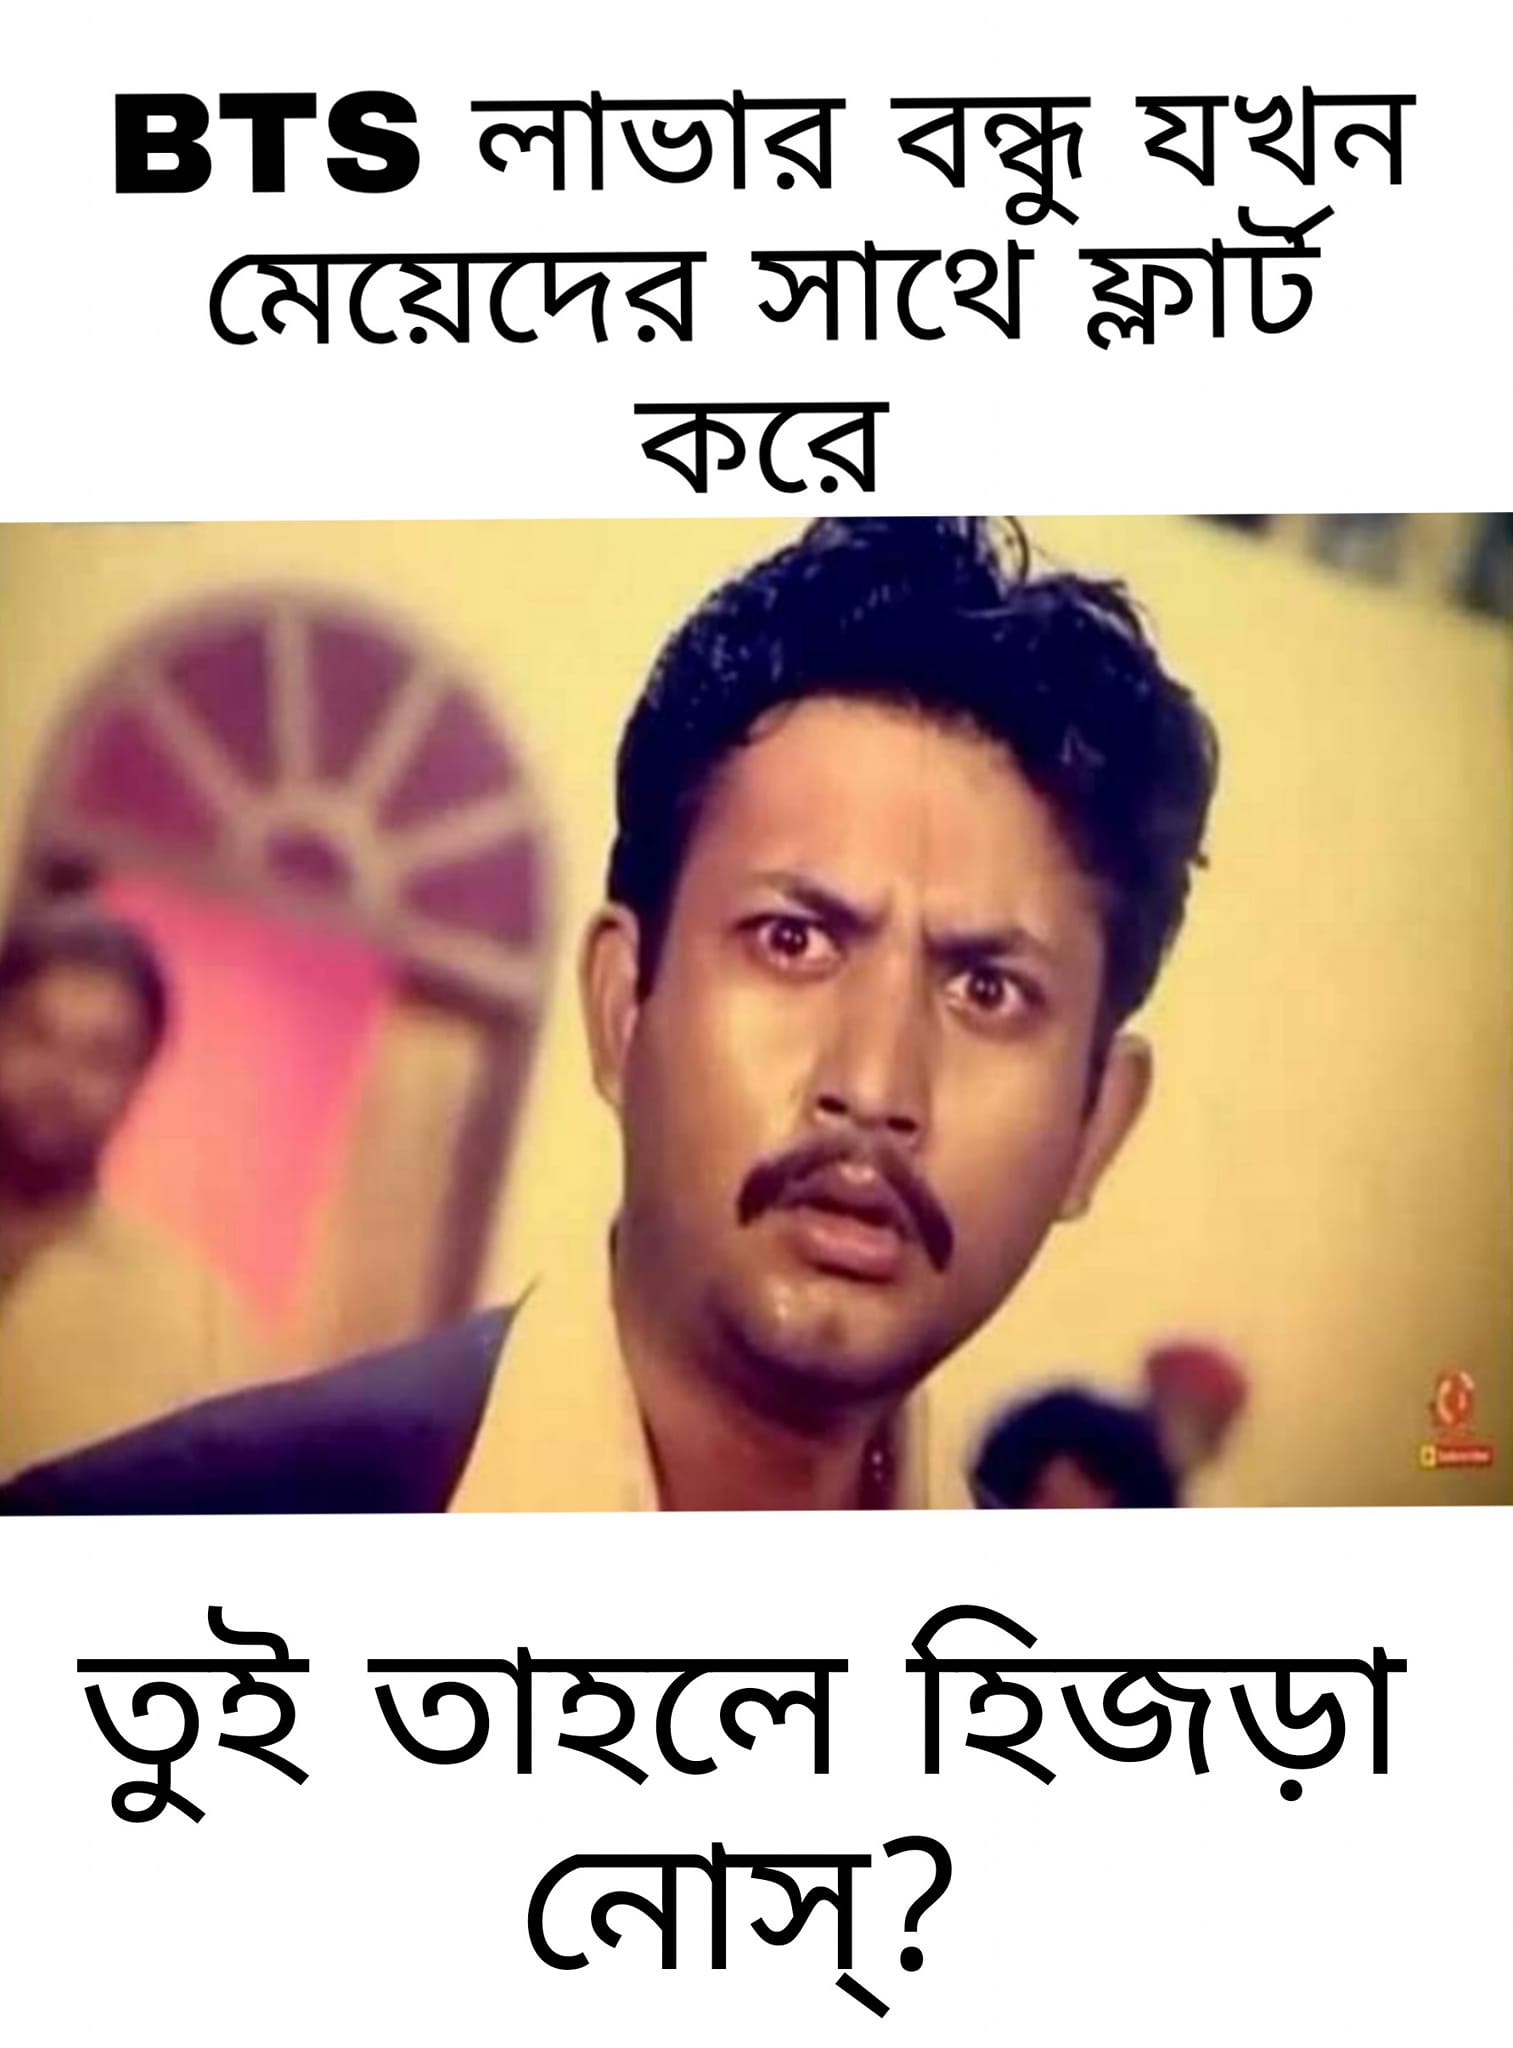
Caption: BTS লাভার বন্ধু যখন মেয়েদের সাথে ফ্লার্ট করে    তুই তাহলে হিজড়া নোস ?
Label: hate